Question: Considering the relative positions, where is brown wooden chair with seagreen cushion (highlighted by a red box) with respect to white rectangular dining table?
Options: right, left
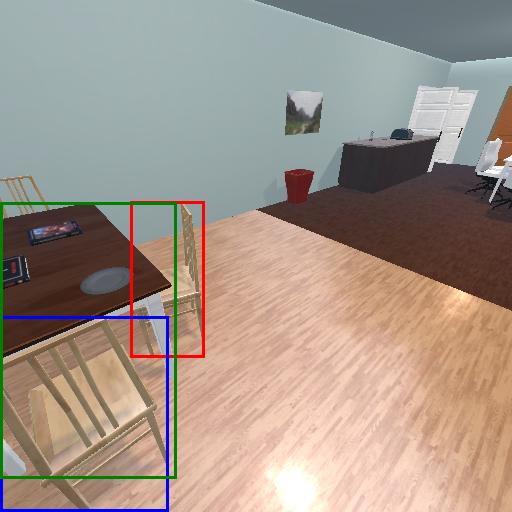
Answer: right